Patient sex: F
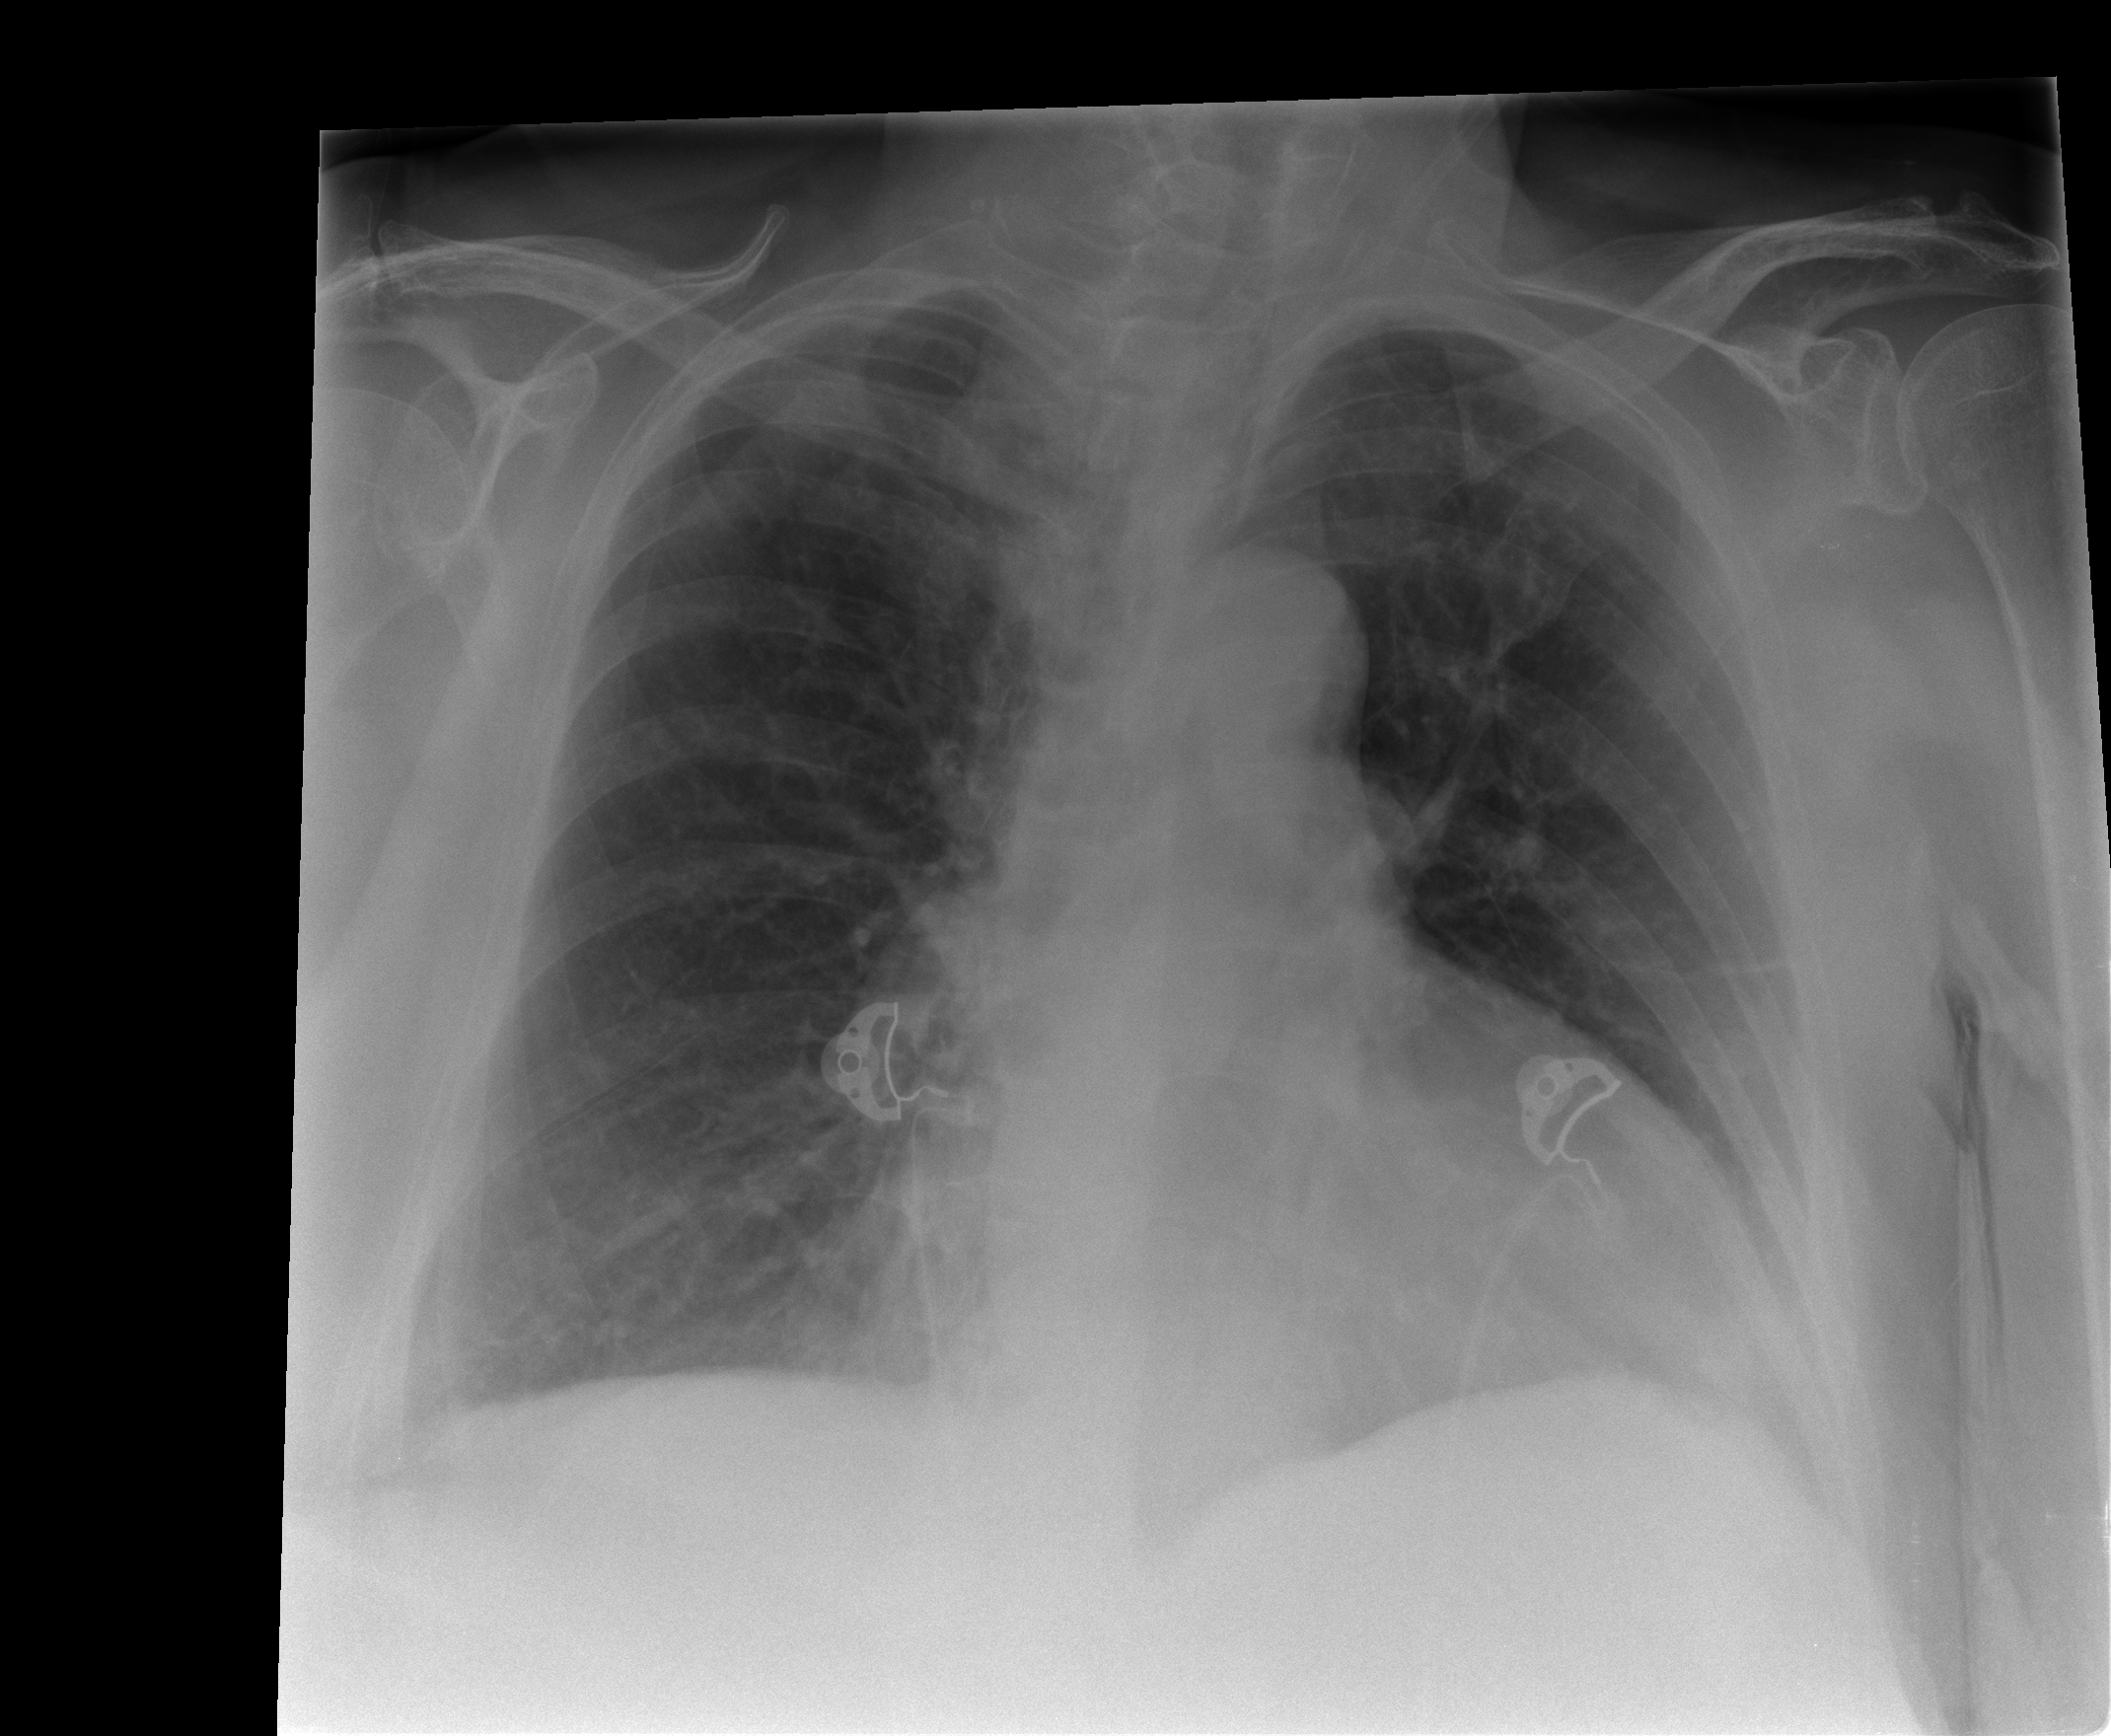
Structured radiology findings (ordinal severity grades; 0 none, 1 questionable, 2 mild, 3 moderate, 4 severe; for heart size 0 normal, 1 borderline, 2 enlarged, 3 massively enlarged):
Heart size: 0
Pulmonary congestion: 0
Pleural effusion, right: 0
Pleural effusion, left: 0
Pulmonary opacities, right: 2
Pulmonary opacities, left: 0
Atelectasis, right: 0
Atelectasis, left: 1